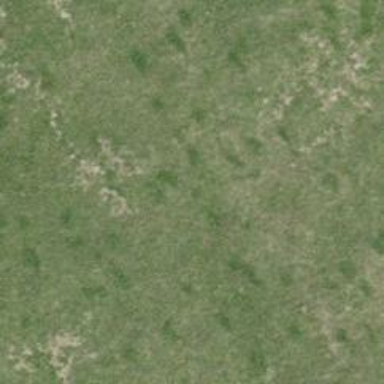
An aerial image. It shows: Grass path.